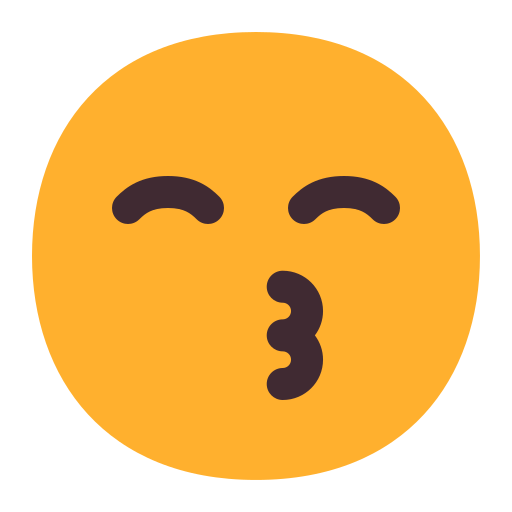
kissing face with smiling eyes flat